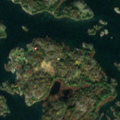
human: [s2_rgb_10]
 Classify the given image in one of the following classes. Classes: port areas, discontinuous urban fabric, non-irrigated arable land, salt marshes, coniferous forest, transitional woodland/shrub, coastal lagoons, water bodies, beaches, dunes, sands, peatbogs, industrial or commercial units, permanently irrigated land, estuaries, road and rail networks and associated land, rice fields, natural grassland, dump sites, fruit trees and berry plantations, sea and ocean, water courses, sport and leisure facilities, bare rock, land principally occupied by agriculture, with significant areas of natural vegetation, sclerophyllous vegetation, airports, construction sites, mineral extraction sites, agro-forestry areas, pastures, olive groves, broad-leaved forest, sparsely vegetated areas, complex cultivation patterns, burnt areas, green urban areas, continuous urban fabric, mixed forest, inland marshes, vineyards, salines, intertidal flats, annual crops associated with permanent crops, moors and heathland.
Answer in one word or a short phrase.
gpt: land principally occupied by agriculture, with significant areas of natural vegetation, broad-leaved forest, sea and ocean